Interaction volume radius: 10 \u00c5
Interaction volume height: 20 \u00c5
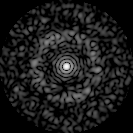
Disorder parameter: 0.8287